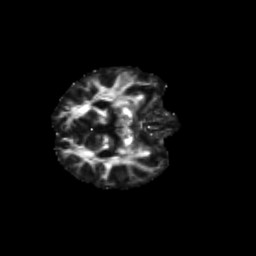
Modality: FA
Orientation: axial
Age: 60
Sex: male
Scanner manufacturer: siemens
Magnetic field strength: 3 T
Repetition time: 4.71 s
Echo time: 0.0906 s